Field crop: maize
Growth stage: 1
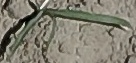
Species: sorghum